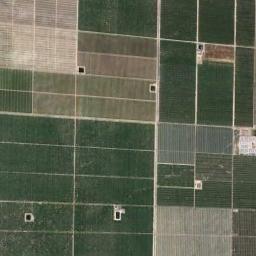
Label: rectangular_farmland